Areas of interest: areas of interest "Heavenly King Tower"
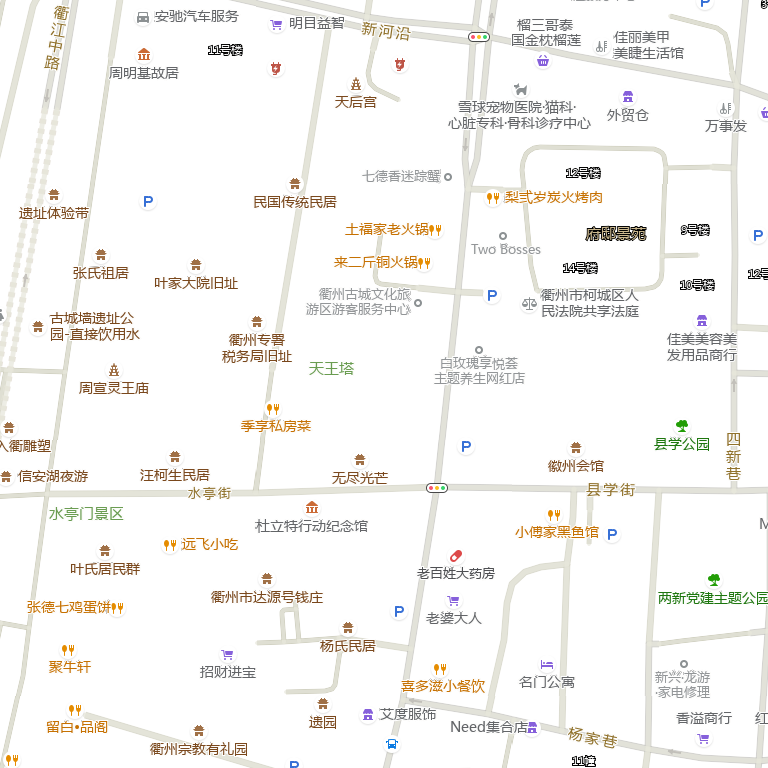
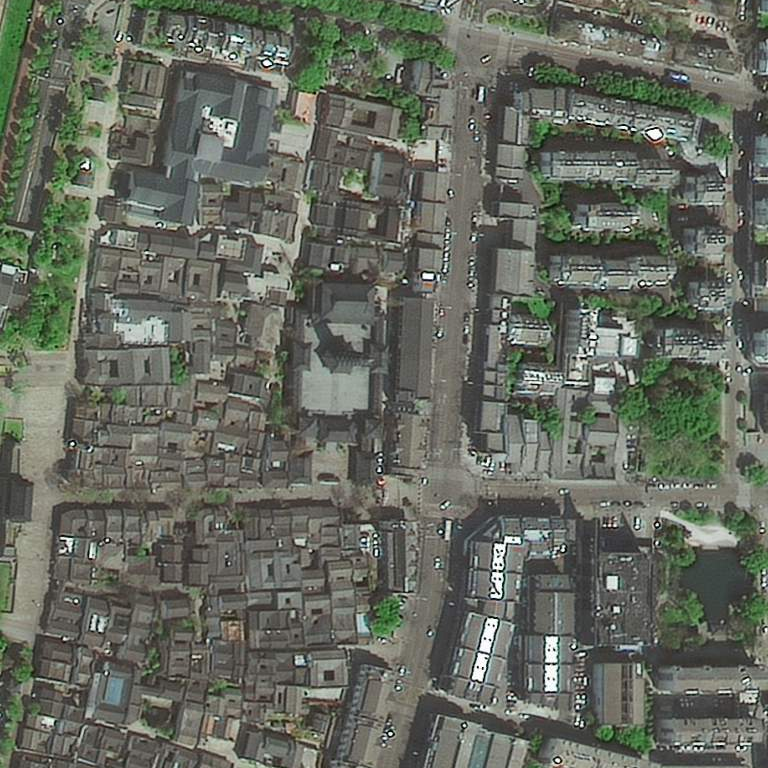